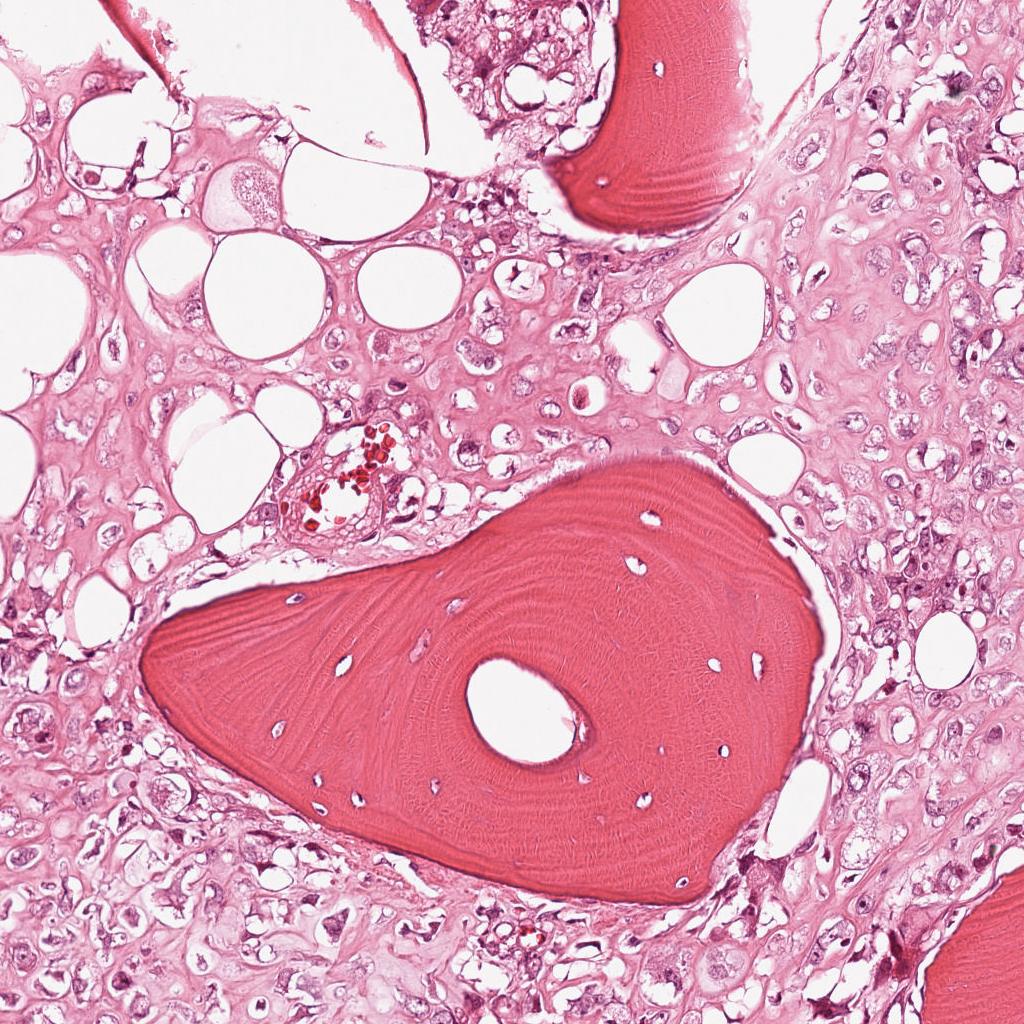
Label: Viable